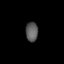
Tissue: lung
Cell type: Epithelial cells
Senescence score: 0.1395
Nuclear area (px): 237
Mean DAPI intensity: 89.278